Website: lowes
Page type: customer-info-address
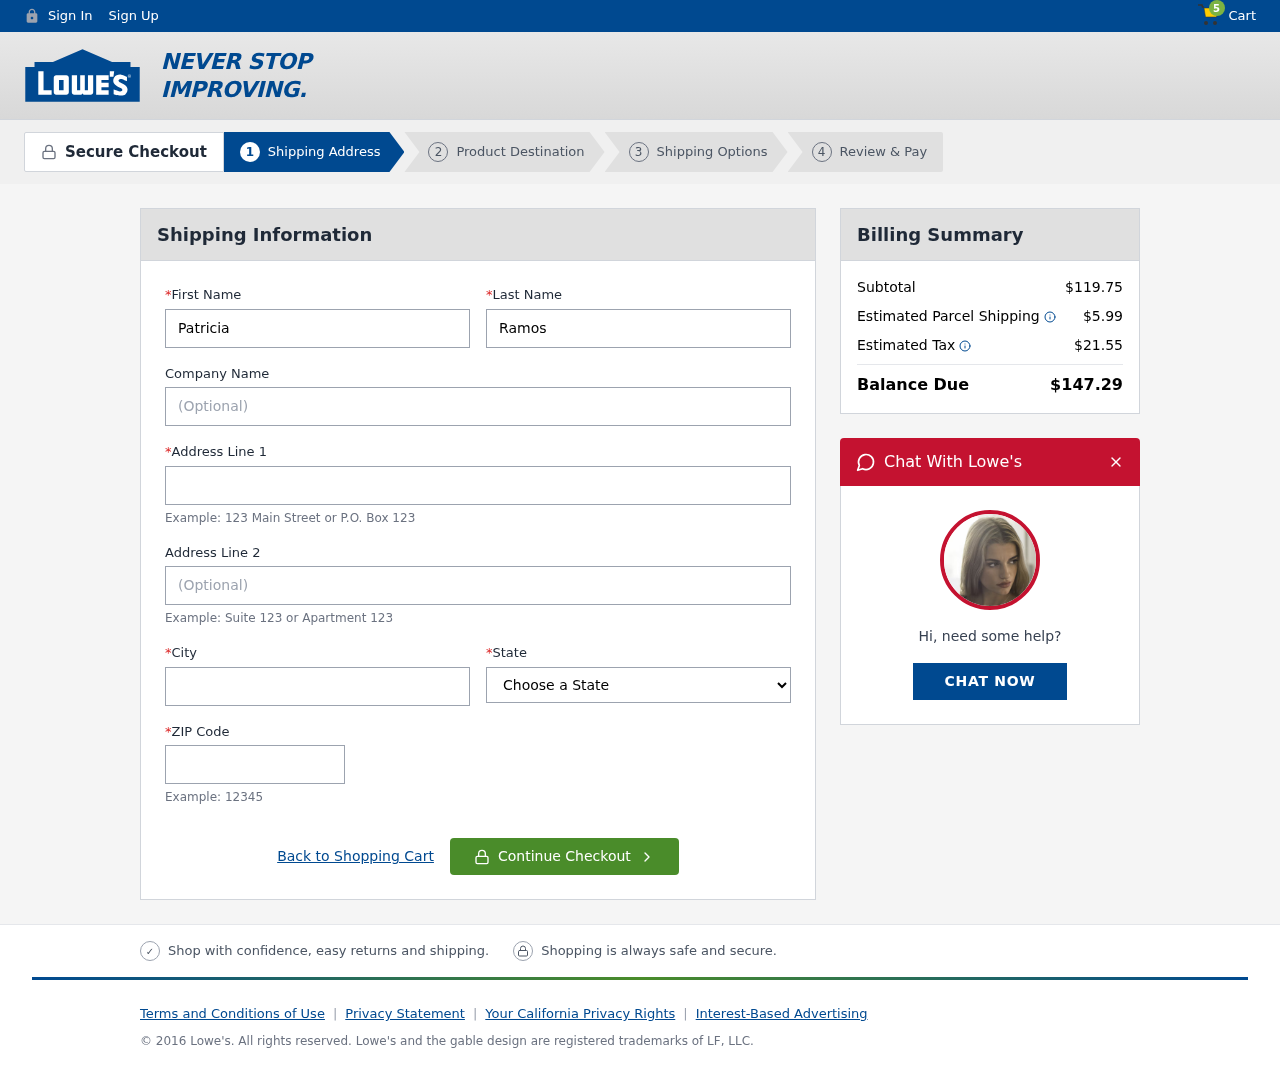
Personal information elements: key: PII_CITY
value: Andersonfurt
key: PII_FIRSTNAME
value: Patricia
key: PII_LASTNAME
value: Ramos
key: PII_POSTCODE
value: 66591
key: PII_STATE
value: Tennessee
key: PII_STREET
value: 66685 Mcneil Valleys
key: PII_STREET2
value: Suite 601
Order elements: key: ORDER_NUM_ITEMS
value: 5
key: ORDER_SUBTOTAL
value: $119.75
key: ORDER_SHIPPING_COST
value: $5.99
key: ORDER_TAX
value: $21.55
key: ORDER_TOTAL
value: $147.29